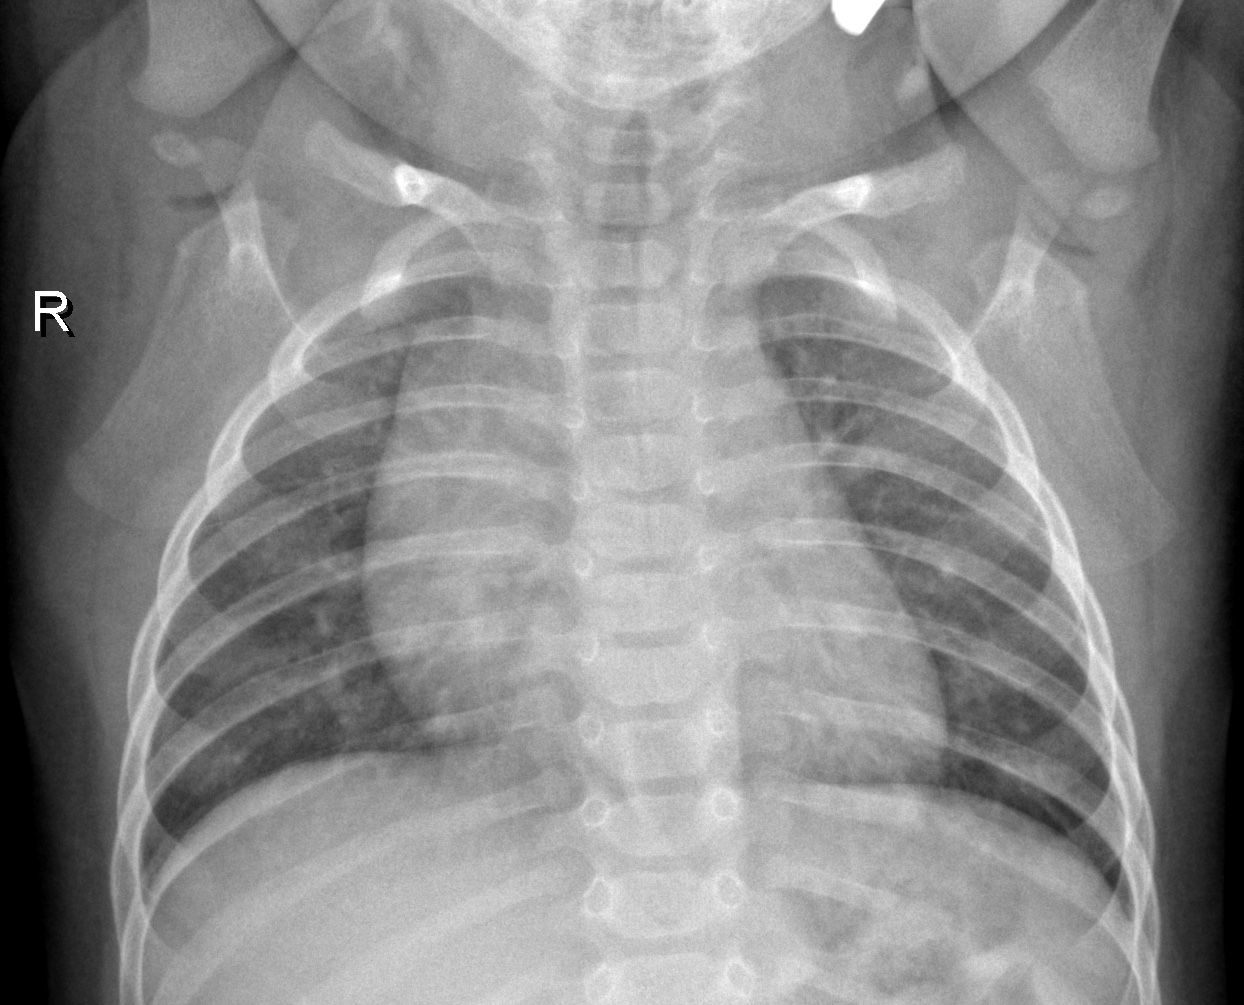
Diagnosis: NORMAL